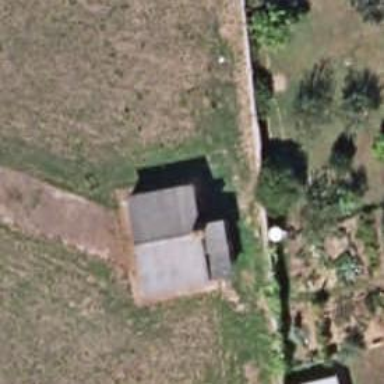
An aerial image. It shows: Simple and straightforward house.